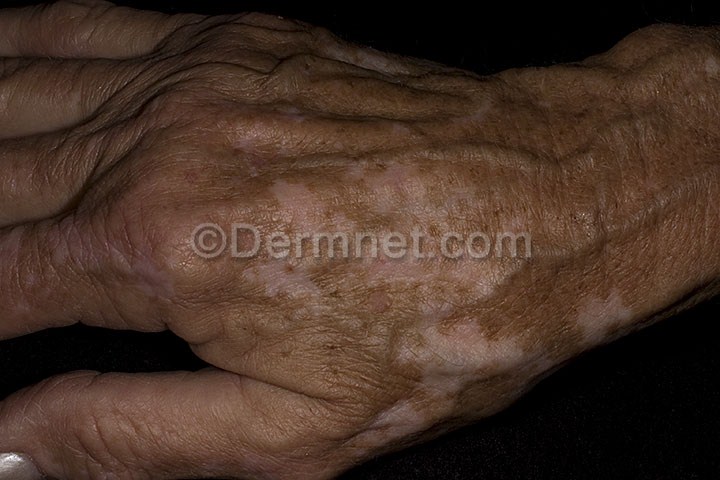
Disease: Light Diseases and Disorders of Pigmentation